Question: I have merged a dev branch (with constant, sometimes unstable changes) to our master branch (where we store the released, stable code). I want to restore the master branch to the state it was before like the merge with the dev branch had never happened (and that when in the future we merge the dev branch all changes that we will discard now will be merged "again").
This is the current status of the master branch and I want it to have the 'professional-1.1.2' commit/tag at the HEAD.

I tried:
'''
$ git revert -n professional-1.1.2..HEAD
fatal: Commit 9167e846a387c793edbc089c7ab6bd9eb8260456 is a merge but no -m option was given.
$ git revert -n -m 1 professional-1.1.2..HEAD
fatal: Mainline was specified but commit 380169097f35d07466640bc0db1b639278cd25fa is not a merge.
$ git revert -n -m 2 professional-1.1.2..HEAD
fatal: Mainline was specified but commit 380169097f35d07466640bc0db1b639278cd25fa is not a merge.
'''
After a bit of research I think that the better option is do a 'git reset --hard professional-1.1.2' and 'git push --force' as the answer to <URL>, so it's not a big problem to tell them and do any action required.
So in the end the question is: 'git revert something' or 'git reset --hard <TAG>' && 'git push --force'? If 'git revert', which commandline should I use?
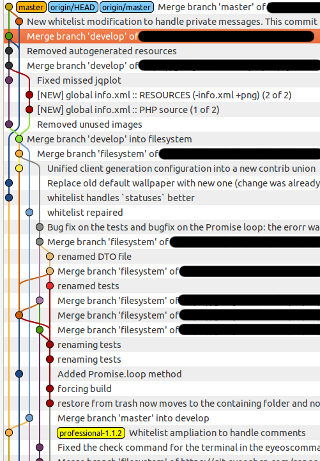
Answer: The '-m number' option specifies which of the parents you want to revert to (since a merge has multiple parents).
So you want 'git revert -m 1 HEAD' or 'git revert -m 1 SHA_OF_MERGE_COMMIT' (assuming you did 'git checkout master; git merge devel;')